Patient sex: M
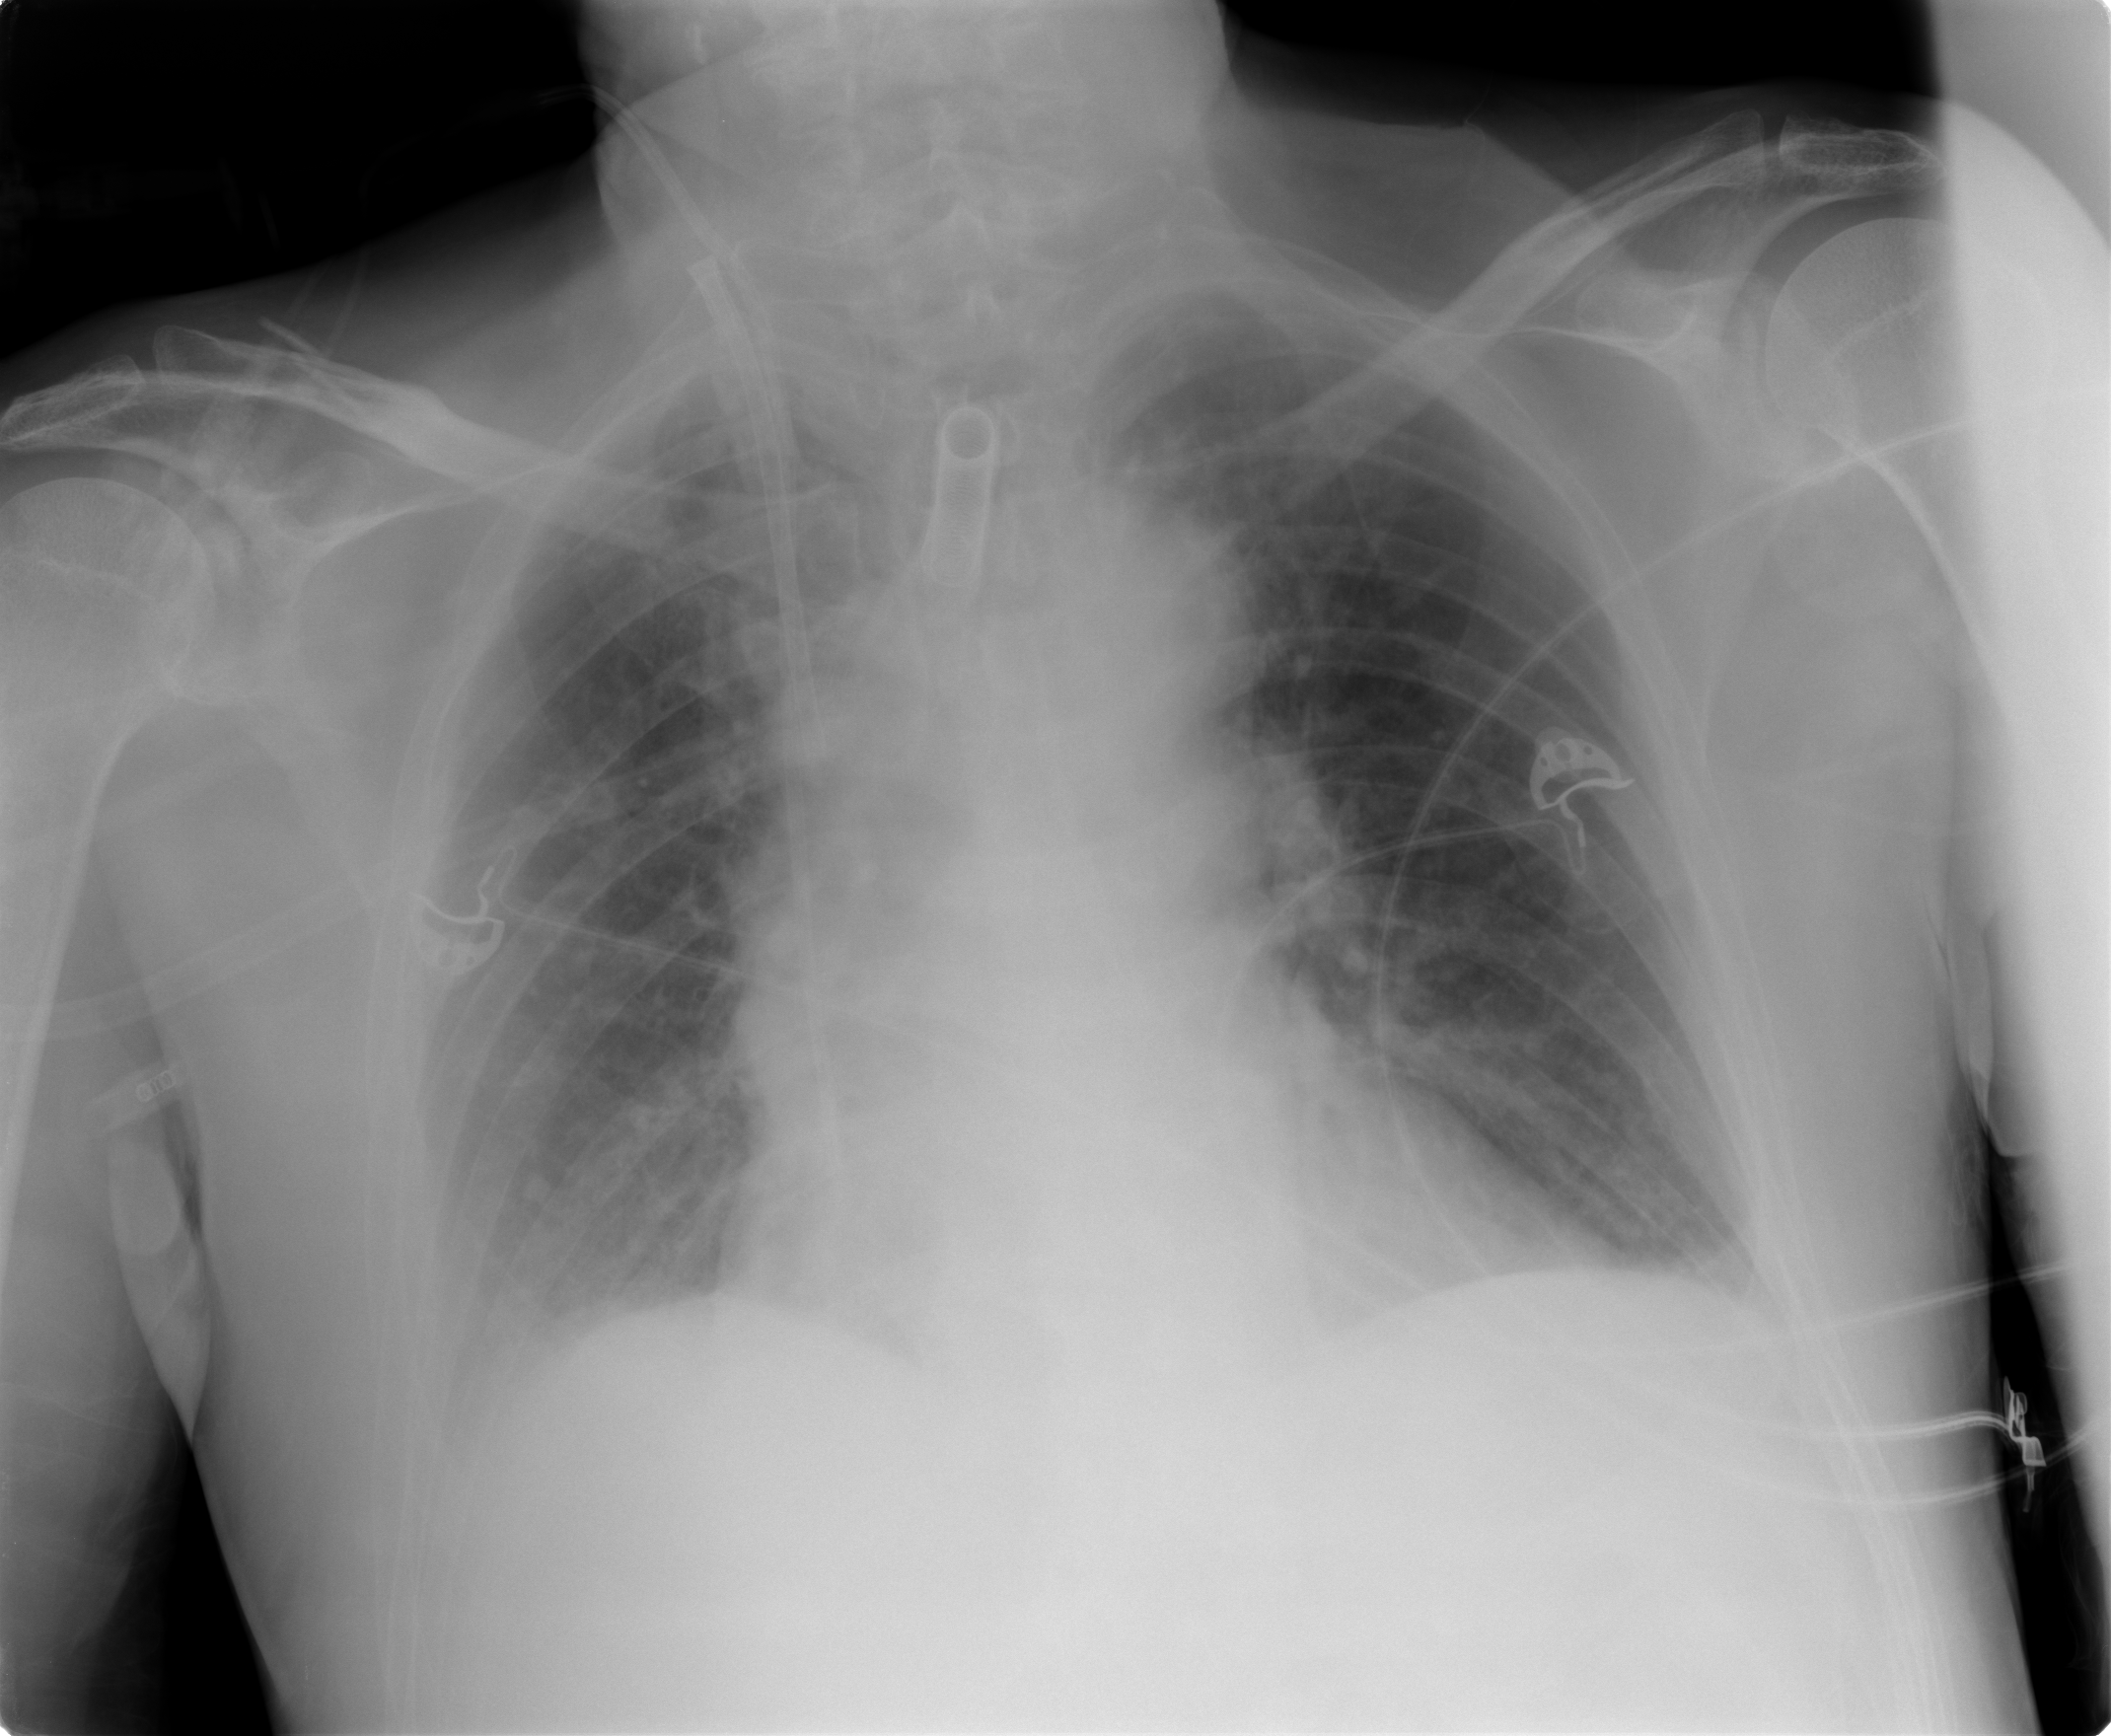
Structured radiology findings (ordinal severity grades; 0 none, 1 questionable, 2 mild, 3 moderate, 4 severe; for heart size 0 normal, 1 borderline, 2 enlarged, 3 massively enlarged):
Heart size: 1
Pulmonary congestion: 1
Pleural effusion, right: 1
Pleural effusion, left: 0
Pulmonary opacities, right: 0
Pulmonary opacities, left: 0
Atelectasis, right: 2
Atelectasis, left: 0